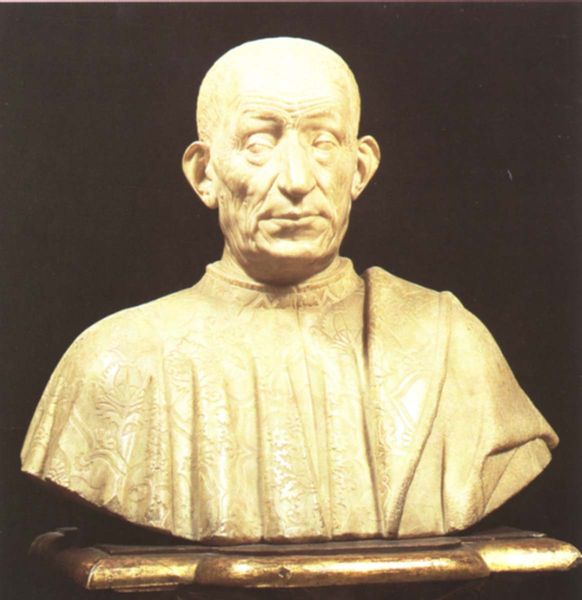
Titel: Büste des Pietro Mellini
Künstler: Benedetto da Maiano
Institution: Florenz, Bargello
Schlagwörter: kopf, mann, umhang, hell, holz, licht, marmor, mund, nase, stirn, muster, ornament, augen, falten, gesicht, kragen, sockel, stein, porträt, figur, kinn, lippen, ohren, italien, kahl, brauen, büste, glatze, alter, parallel, linear, brokat, gelblich, römisch, ornemente, ohnen, um,hang, scaciaciato